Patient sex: M
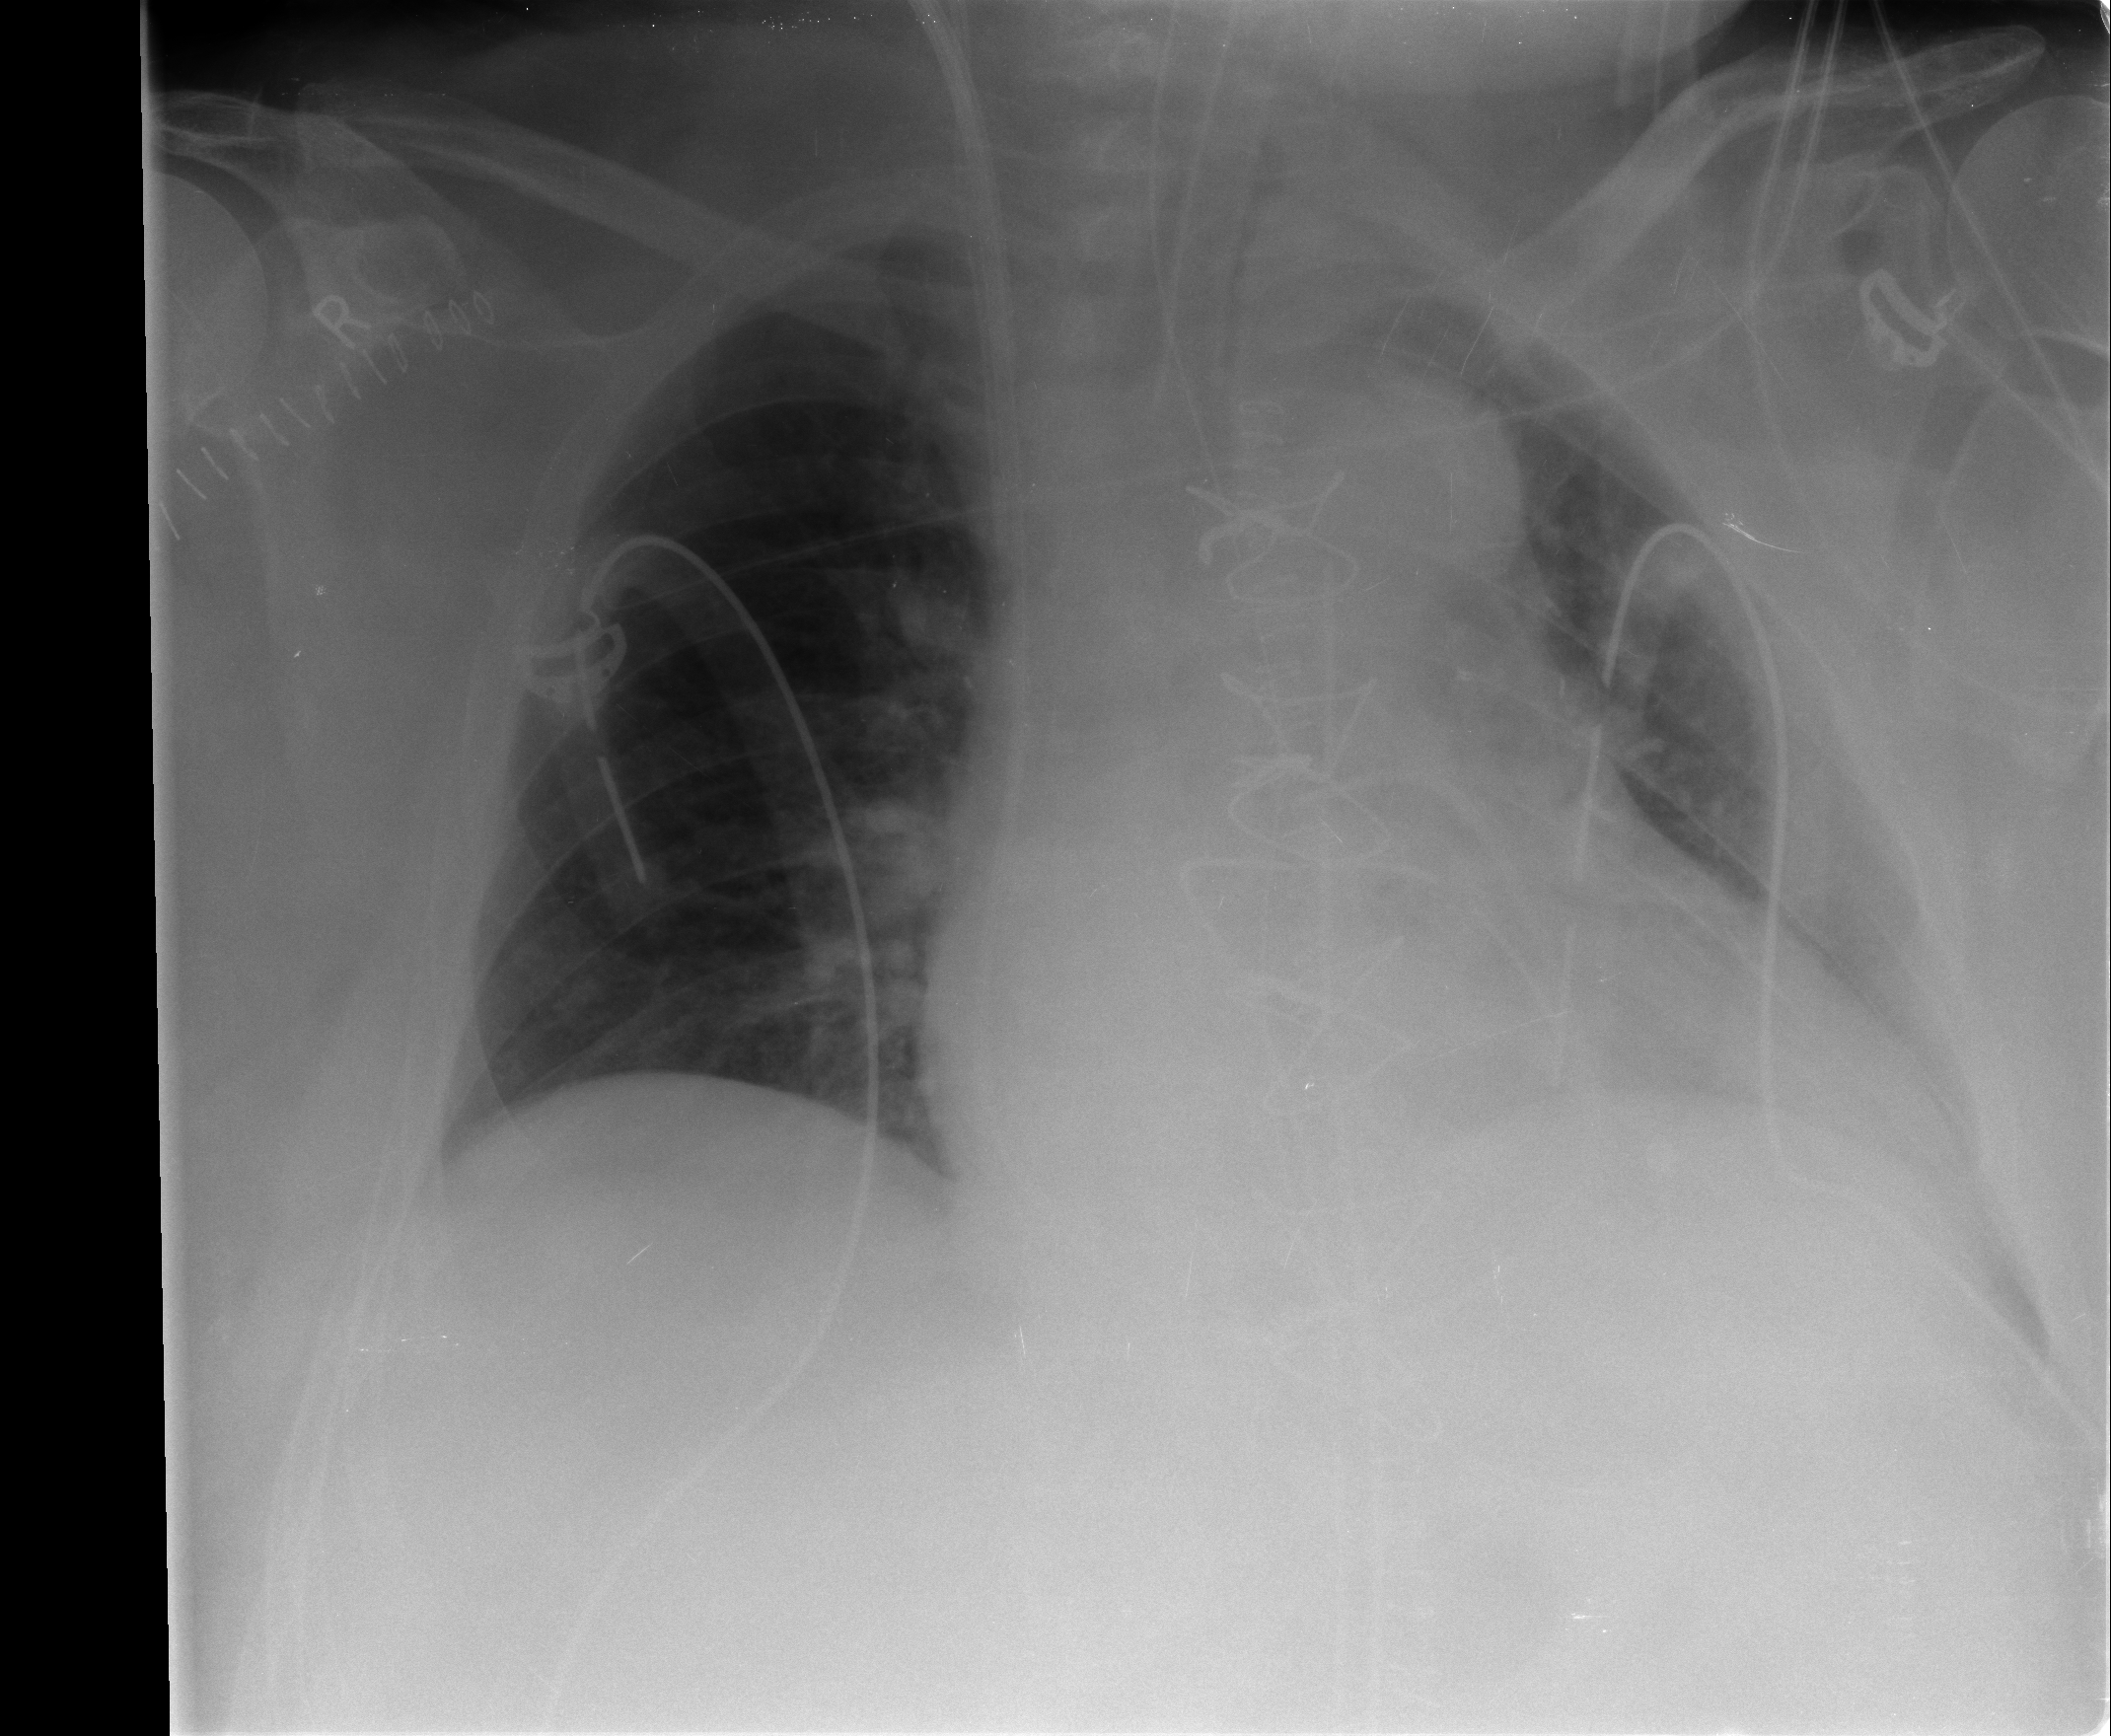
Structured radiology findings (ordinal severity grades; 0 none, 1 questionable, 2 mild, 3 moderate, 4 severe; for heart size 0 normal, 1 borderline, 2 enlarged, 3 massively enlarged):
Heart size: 2
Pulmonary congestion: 2
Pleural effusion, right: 2
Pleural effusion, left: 2
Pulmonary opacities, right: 0
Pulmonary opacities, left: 0
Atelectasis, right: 1
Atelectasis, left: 2